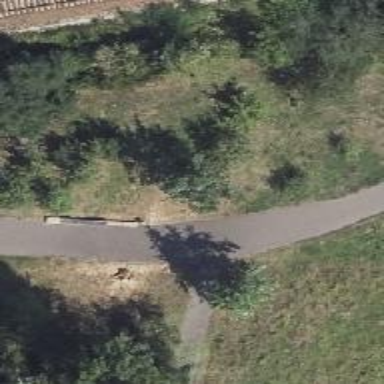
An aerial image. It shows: Compacted path.